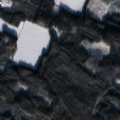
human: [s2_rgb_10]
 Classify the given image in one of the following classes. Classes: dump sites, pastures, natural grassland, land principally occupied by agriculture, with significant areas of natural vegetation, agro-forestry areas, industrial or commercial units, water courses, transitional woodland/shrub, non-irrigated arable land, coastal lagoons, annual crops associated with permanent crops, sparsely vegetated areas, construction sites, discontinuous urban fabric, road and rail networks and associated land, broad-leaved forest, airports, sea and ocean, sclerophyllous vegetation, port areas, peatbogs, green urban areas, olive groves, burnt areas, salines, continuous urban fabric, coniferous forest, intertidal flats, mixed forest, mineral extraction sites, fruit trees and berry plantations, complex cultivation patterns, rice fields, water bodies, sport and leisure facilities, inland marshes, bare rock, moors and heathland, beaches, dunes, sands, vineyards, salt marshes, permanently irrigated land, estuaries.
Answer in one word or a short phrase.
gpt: non-irrigated arable land, coniferous forest, mixed forest, transitional woodland/shrub